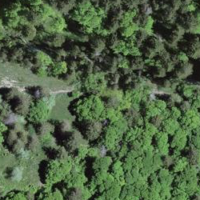
EUNIS habitat code: 44
Species observed at this site:
Saxifraga paniculata
Berberis vulgaris